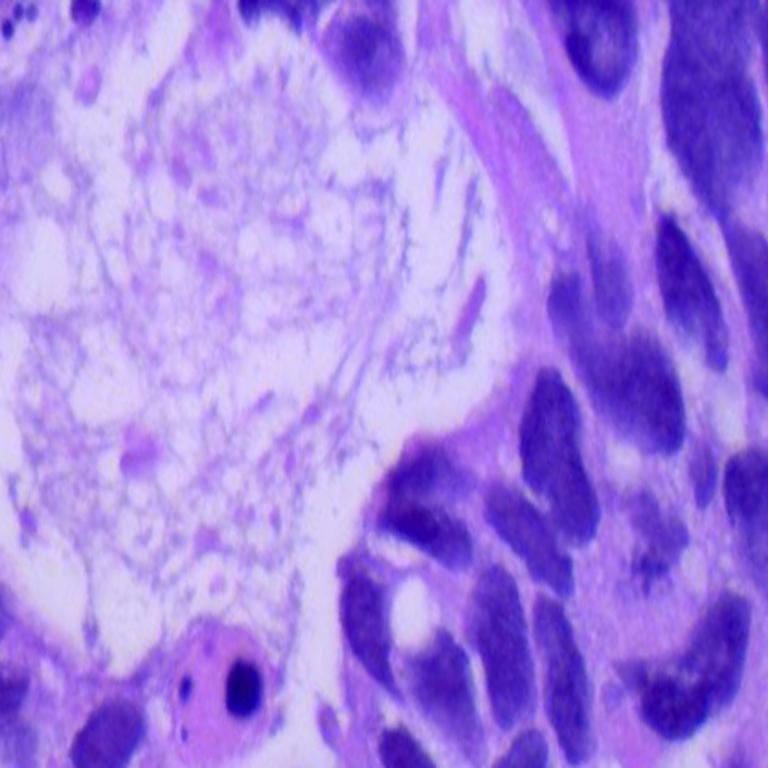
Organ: lung
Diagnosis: adenocarcinomas